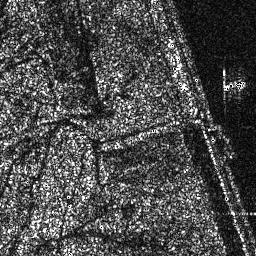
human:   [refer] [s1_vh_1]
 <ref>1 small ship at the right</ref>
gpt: <box>[[86, 30, 95, 35, 0]]</box>